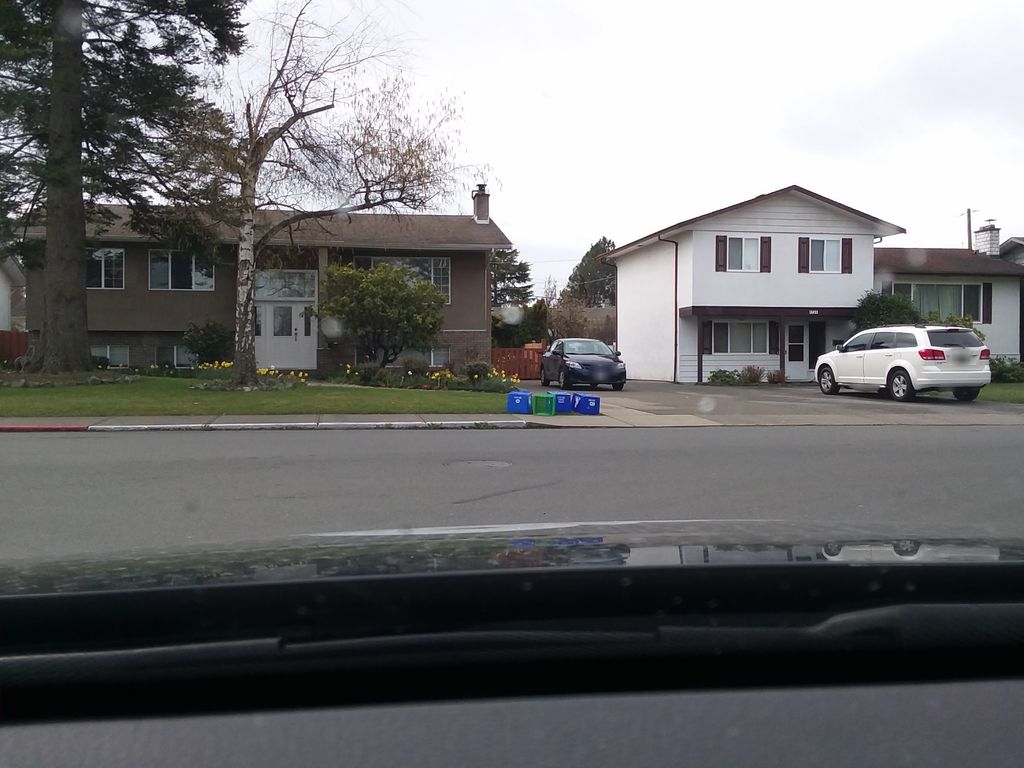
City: victoria